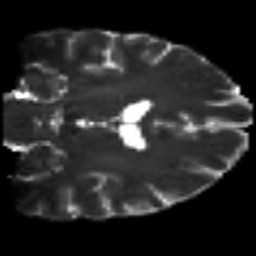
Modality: T2w
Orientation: coronal
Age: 36
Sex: male
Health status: ill
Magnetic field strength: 3 T
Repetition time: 9 s
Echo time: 0.093 s